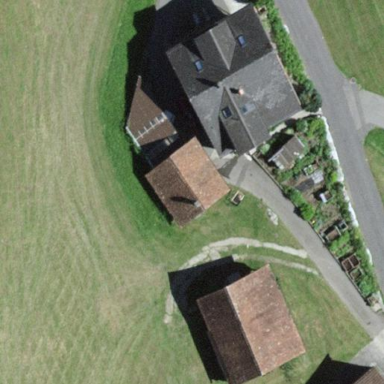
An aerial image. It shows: Simple and straightforward house.